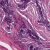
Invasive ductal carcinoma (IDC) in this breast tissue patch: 0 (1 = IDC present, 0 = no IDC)